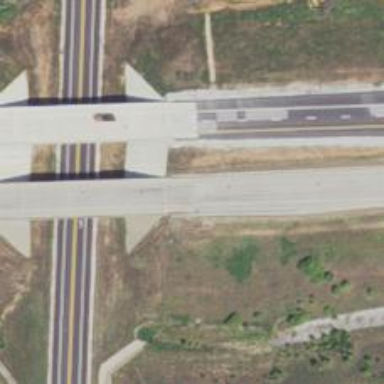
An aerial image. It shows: Beam bridge on motorway.